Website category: auto
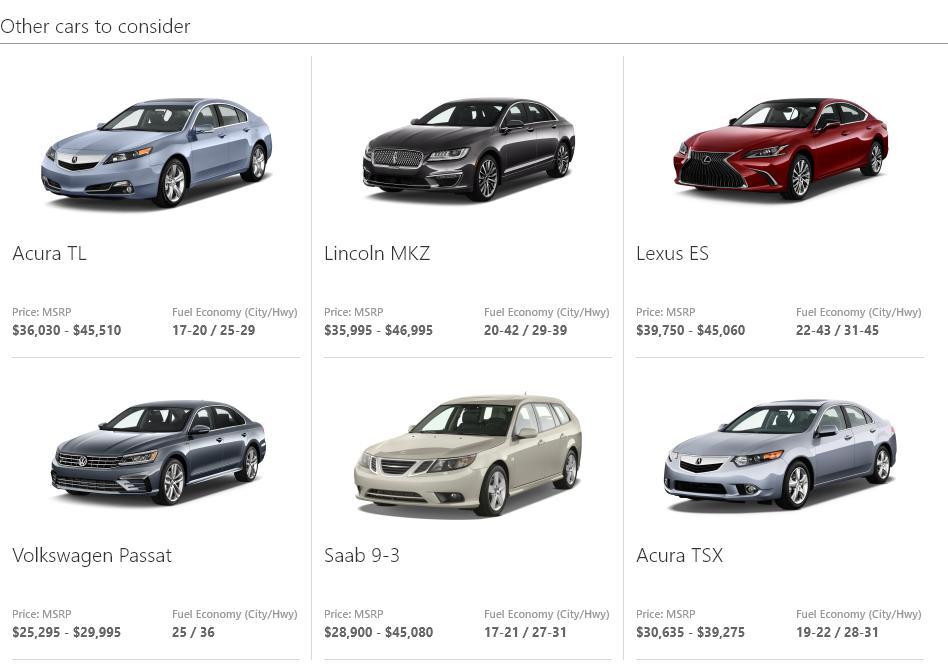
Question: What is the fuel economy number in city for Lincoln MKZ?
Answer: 20-42

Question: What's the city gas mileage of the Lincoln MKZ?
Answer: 20-42

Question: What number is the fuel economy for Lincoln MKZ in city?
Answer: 20-42

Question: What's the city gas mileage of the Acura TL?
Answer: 17-20

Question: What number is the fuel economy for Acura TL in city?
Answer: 17-20

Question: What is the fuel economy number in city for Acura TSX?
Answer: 19-22

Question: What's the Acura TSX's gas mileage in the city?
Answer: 19-22

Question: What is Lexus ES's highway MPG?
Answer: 31-45

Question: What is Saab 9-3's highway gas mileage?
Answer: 27-31

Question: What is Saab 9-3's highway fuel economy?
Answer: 27-31

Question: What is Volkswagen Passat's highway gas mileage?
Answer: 36

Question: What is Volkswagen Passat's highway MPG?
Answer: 36

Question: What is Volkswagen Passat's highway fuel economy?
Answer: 36

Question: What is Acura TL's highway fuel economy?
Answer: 25-29

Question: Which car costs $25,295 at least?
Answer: Volkswagen Passat

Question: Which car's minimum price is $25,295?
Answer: Volkswagen Passat

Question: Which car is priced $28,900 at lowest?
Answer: Saab 9-3

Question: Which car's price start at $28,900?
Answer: Saab 9-3

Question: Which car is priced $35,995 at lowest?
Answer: Lincoln MKZ

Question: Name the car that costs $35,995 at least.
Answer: Lincoln MKZ

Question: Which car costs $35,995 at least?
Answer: Lincoln MKZ

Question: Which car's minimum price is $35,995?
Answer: Lincoln MKZ

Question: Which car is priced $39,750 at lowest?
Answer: Lexus ES

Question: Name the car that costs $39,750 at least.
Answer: Lexus ES

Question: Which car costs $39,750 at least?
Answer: Lexus ES

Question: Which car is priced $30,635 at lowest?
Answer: Acura TSX

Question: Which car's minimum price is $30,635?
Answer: Acura TSX

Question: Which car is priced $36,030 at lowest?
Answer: Acura TL

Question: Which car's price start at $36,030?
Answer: Acura TL

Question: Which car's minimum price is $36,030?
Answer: Acura TL

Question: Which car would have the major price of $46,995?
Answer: Lincoln MKZ

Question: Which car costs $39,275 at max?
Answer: Acura TSX

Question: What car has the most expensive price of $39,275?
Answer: Acura TSX

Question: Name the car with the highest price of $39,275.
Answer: Acura TSX

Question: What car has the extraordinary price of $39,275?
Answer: Acura TSX

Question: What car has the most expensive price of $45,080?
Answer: Saab 9-3

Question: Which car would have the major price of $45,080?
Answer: Saab 9-3

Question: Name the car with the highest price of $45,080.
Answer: Saab 9-3

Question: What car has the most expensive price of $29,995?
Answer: Volkswagen Passat

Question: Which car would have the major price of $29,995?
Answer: Volkswagen Passat

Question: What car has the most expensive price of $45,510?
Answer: Acura TL

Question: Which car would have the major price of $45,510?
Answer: Acura TL

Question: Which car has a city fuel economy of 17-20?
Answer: Acura TL

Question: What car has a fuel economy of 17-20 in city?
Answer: Acura TL

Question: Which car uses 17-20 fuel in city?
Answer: Acura TL

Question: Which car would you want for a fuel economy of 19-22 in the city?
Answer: Acura TSX

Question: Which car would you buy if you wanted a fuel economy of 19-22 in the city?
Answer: Acura TSX

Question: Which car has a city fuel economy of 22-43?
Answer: Lexus ES

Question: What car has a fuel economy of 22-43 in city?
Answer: Lexus ES

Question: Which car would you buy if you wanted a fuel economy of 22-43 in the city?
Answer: Lexus ES

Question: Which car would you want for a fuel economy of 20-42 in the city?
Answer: Lincoln MKZ

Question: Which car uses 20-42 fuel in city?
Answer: Lincoln MKZ

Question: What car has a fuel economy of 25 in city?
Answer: Volkswagen Passat

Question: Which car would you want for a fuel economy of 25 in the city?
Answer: Volkswagen Passat

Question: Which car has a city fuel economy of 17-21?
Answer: Saab 9-3

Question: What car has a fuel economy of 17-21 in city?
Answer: Saab 9-3

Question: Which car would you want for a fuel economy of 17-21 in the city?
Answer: Saab 9-3

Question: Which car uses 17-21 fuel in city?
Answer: Saab 9-3

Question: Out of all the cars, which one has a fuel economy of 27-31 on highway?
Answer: Saab 9-3

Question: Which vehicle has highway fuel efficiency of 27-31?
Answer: Saab 9-3

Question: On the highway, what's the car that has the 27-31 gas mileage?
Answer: Saab 9-3

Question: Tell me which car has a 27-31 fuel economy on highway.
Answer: Saab 9-3

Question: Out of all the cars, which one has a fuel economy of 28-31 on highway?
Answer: Acura TSX

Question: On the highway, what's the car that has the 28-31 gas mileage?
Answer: Acura TSX